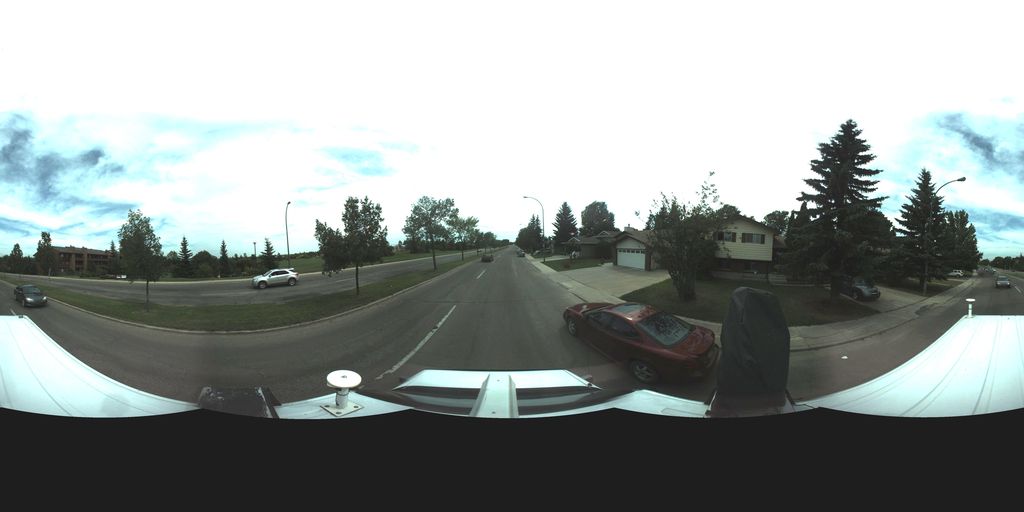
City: saskatoon